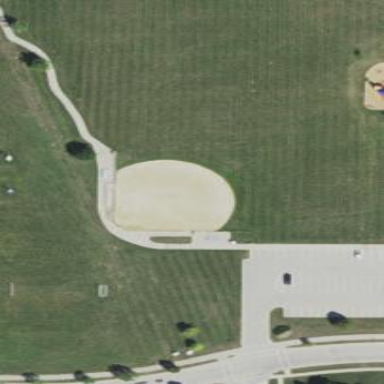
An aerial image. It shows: Baseball pitch for leisure land activities.